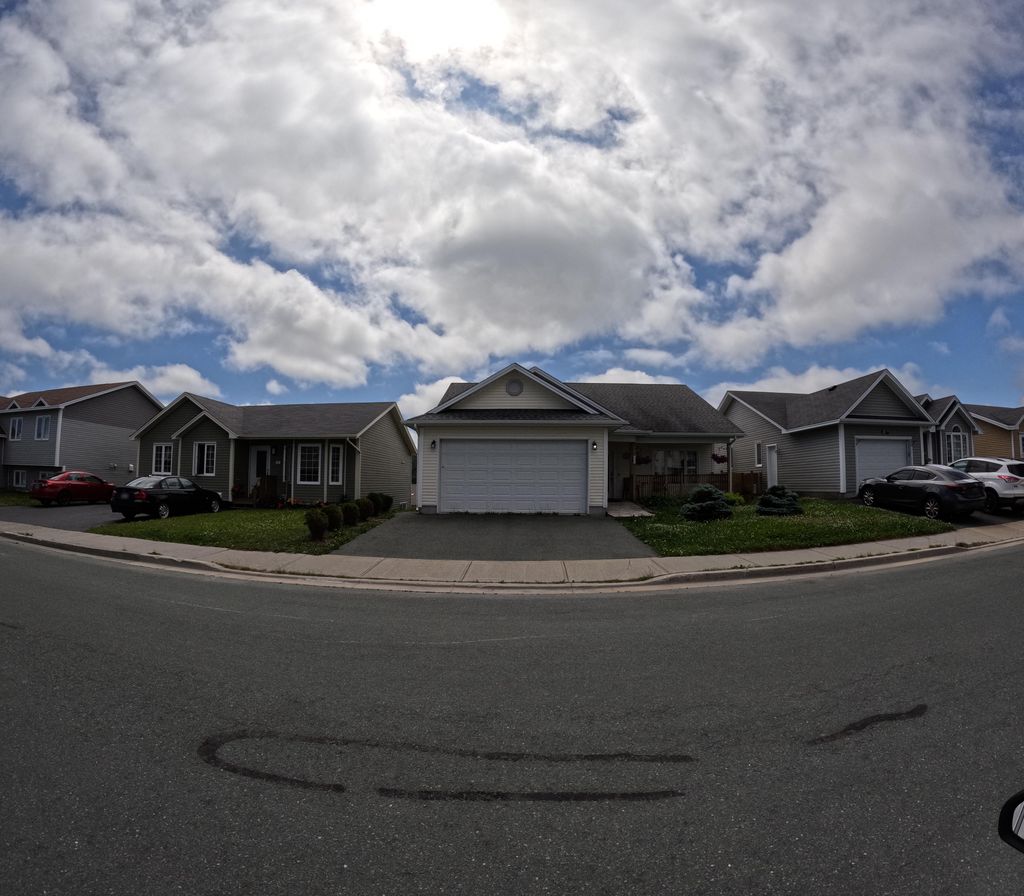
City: st_johns